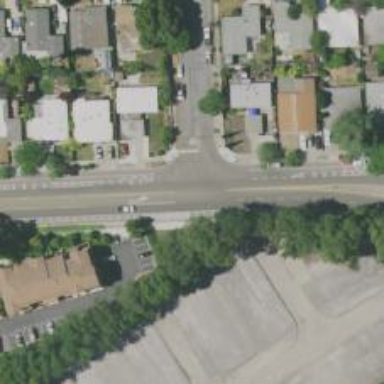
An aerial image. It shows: Secondary road bordered by residential properties.